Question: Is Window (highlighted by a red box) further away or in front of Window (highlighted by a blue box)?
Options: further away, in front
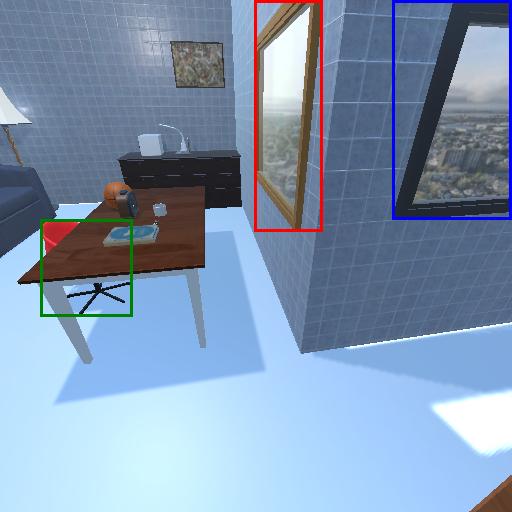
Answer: further away